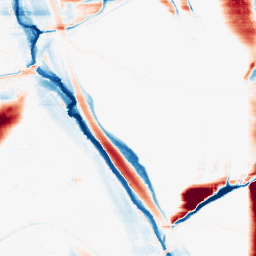
Category: morphological
Decomposition family: morphological_rect
Decomposition parameters: operation: average
width: 50
height: 5
Upsampling method: bicubic
Upsampling parameters: scale: 8
Upsampling scale: 8